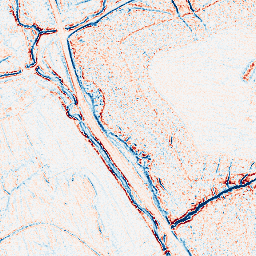
Category: edge_preserving
Decomposition family: bilateral
Decomposition parameters: d: 5
sigma_color: 50
sigma_space: 150
Upsampling method: bilinear
Upsampling parameters: scale: 8
Upsampling scale: 8